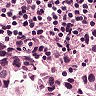
Metastatic tissue present: yes